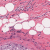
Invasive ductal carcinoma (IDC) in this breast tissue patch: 0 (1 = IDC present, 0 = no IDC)